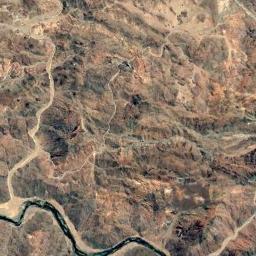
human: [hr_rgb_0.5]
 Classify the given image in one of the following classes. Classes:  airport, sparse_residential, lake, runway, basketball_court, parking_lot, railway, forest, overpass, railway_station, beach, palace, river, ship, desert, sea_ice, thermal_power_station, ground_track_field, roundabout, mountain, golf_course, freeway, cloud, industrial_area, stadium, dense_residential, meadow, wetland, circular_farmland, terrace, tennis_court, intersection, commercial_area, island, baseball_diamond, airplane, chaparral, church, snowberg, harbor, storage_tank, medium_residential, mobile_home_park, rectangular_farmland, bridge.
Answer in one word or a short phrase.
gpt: mountain